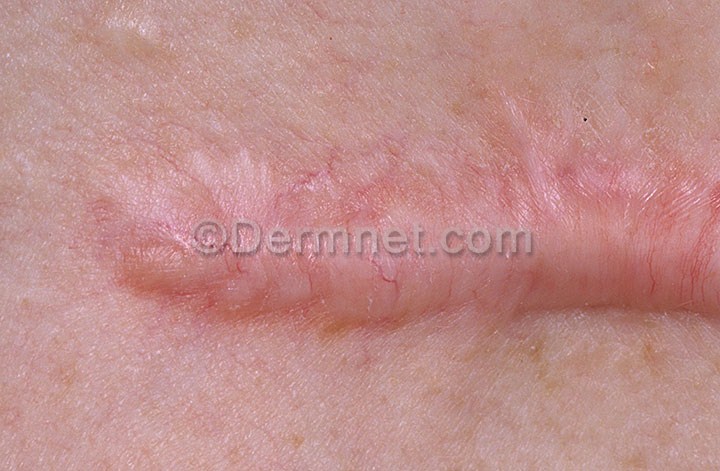
Disease: Seborrheic Keratoses and other Benign Tumors